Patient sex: M
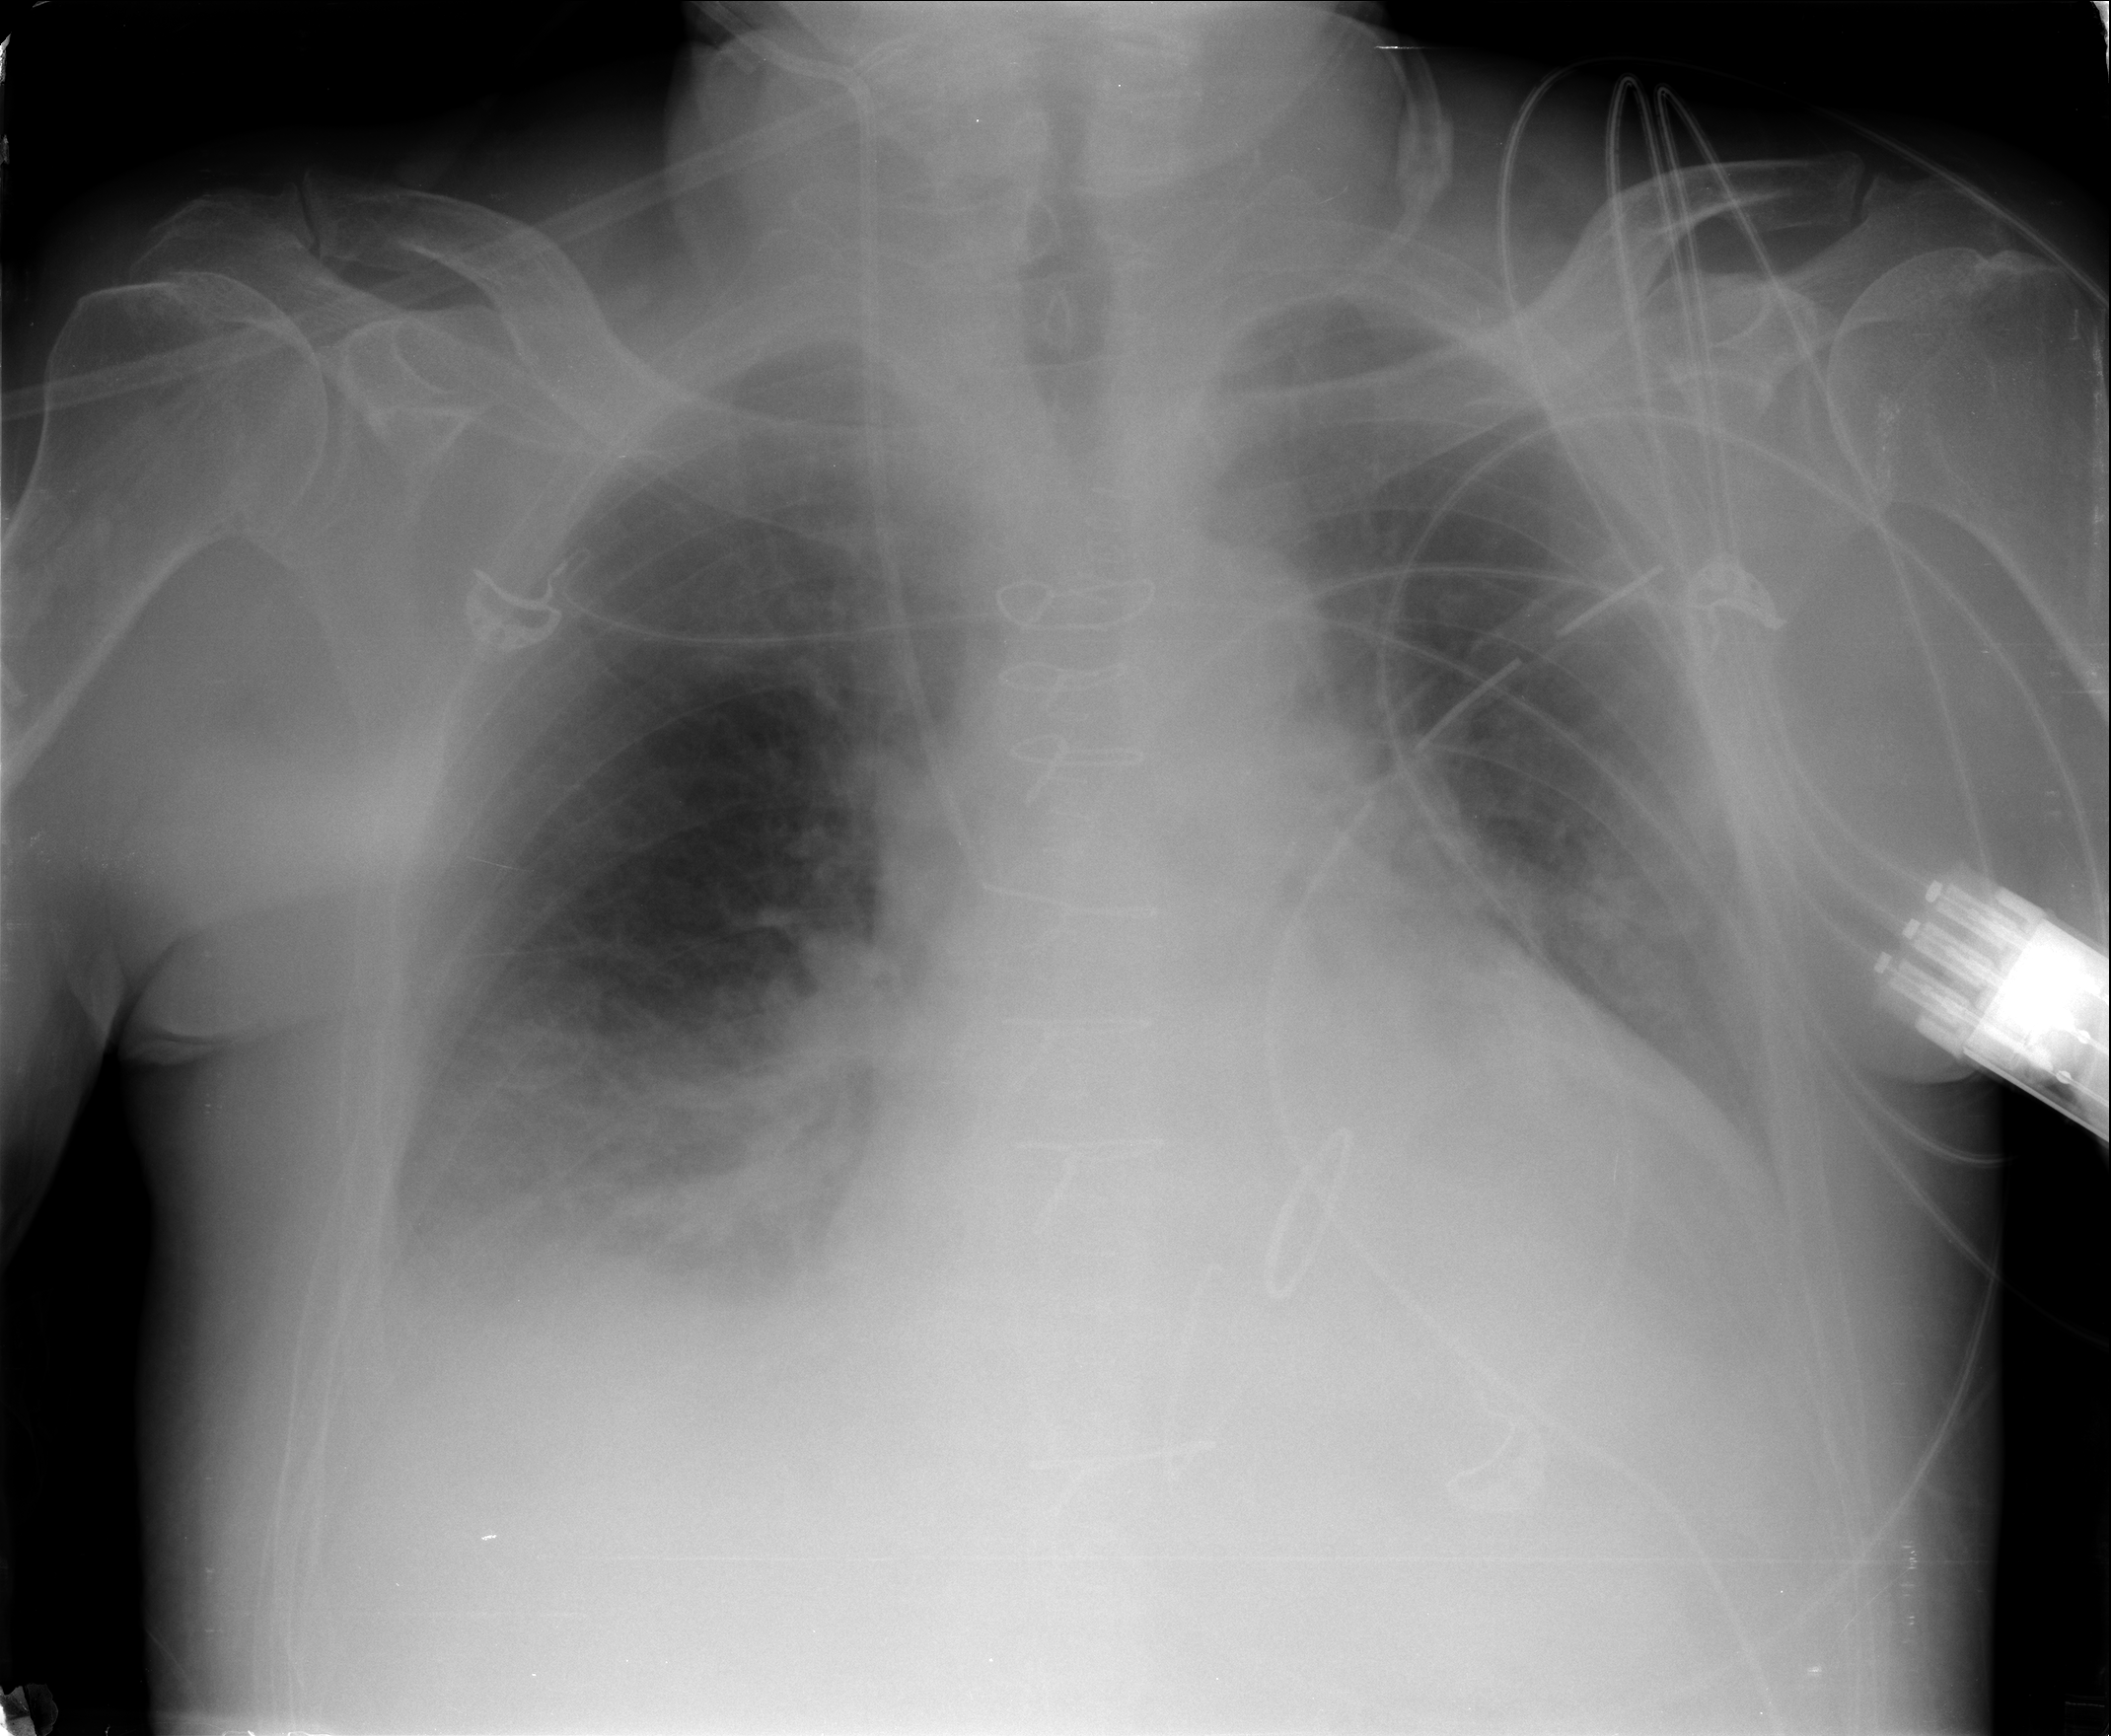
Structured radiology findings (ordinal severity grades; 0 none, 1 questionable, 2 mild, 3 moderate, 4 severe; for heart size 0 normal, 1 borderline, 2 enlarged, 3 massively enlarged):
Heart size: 2
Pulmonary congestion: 2
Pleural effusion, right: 2
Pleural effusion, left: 2
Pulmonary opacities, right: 2
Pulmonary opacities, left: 2
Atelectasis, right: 2
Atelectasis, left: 2